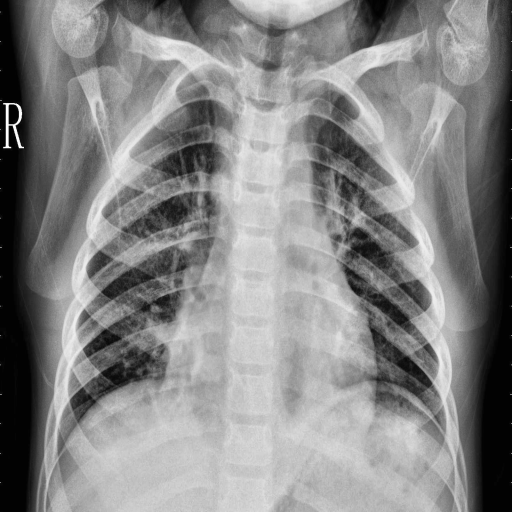
Finding: PNEUMONIA